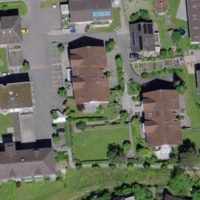
EUNIS habitat code: 55
Species observed at this site:
Acer campestre